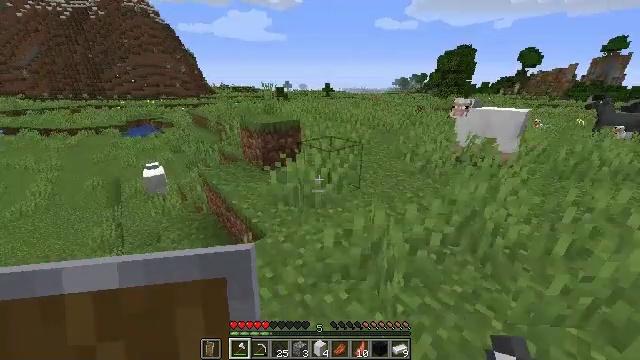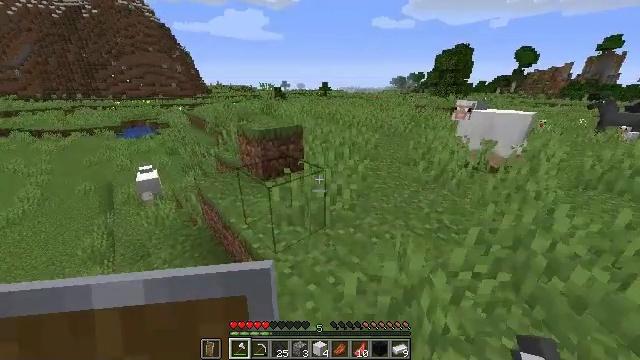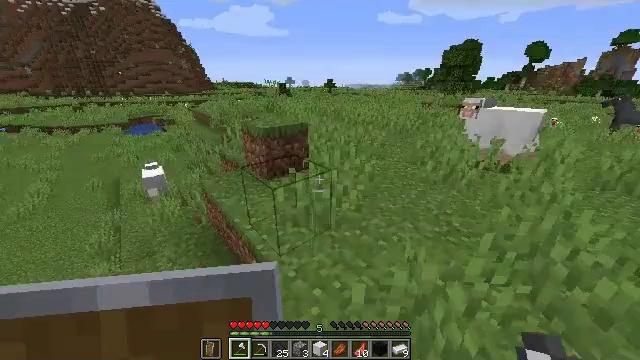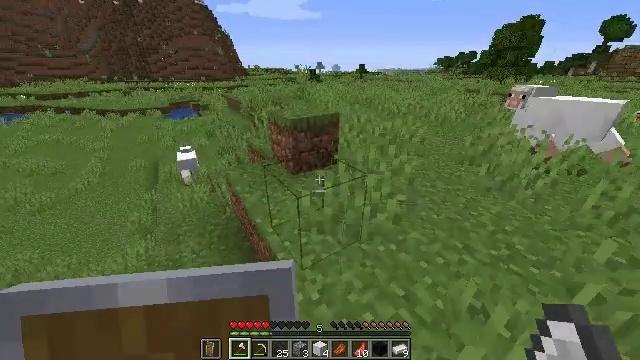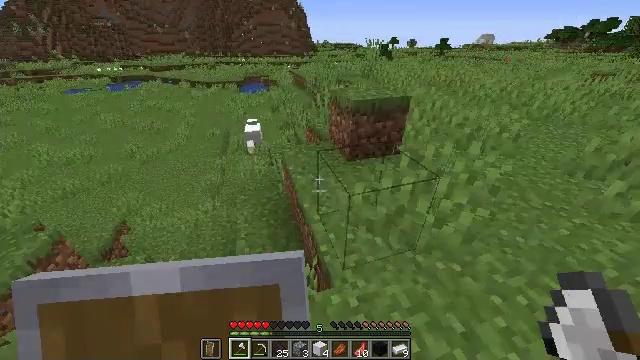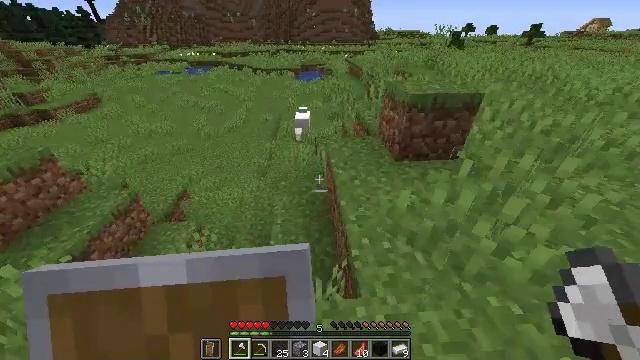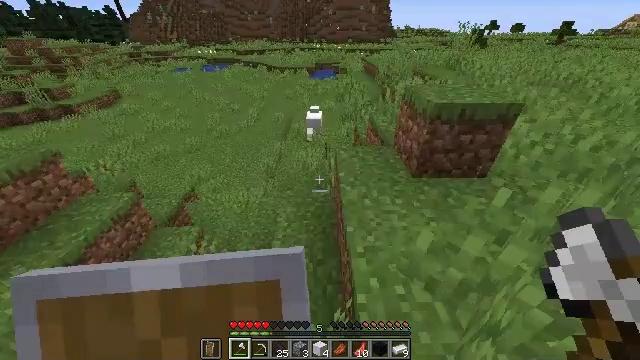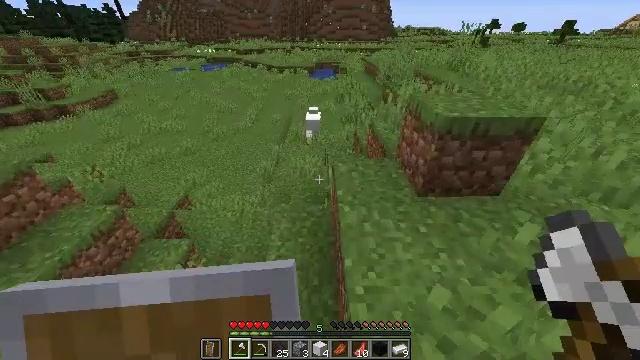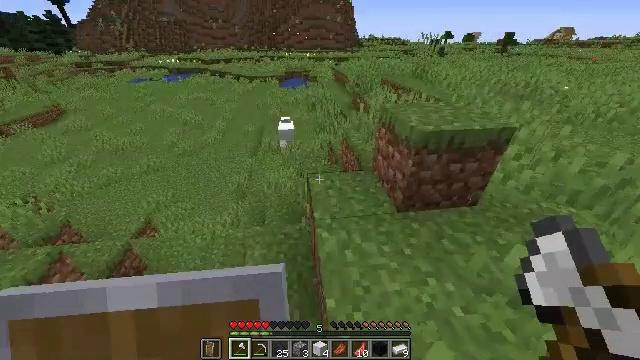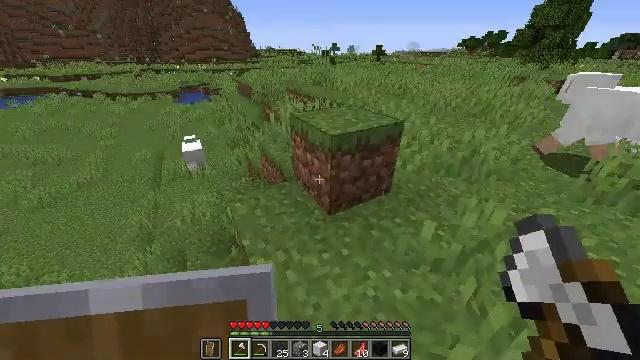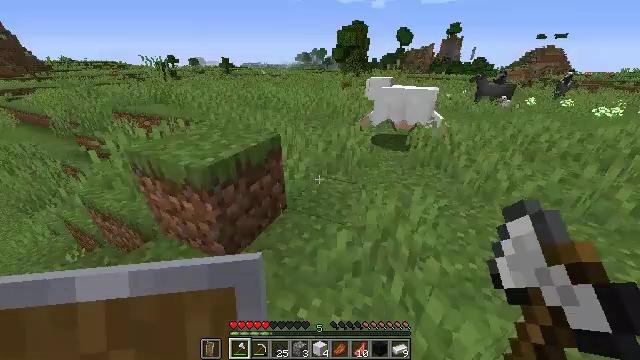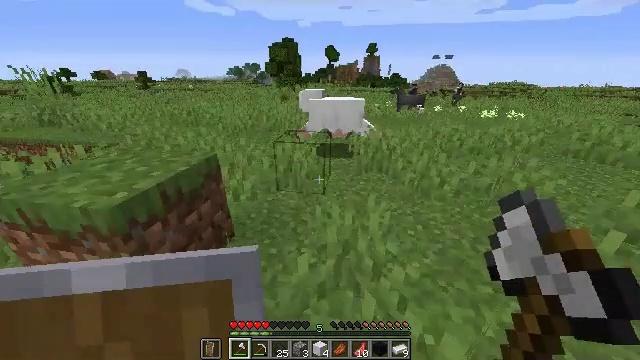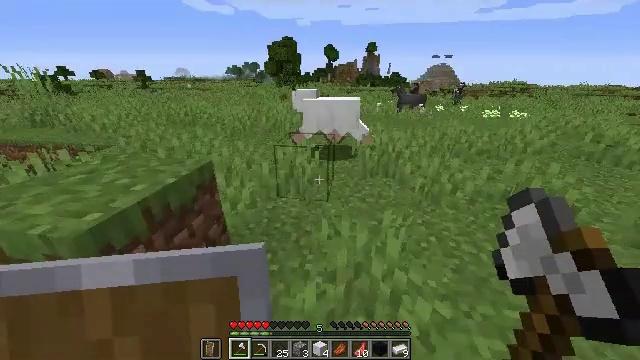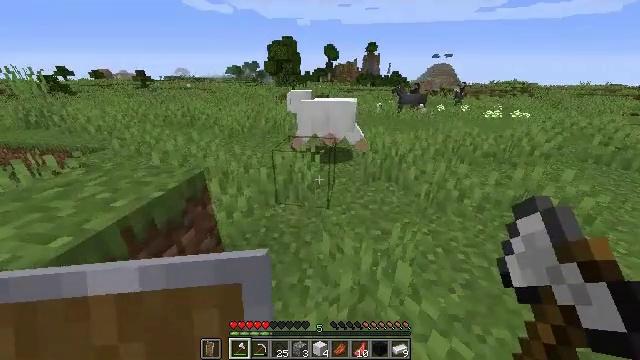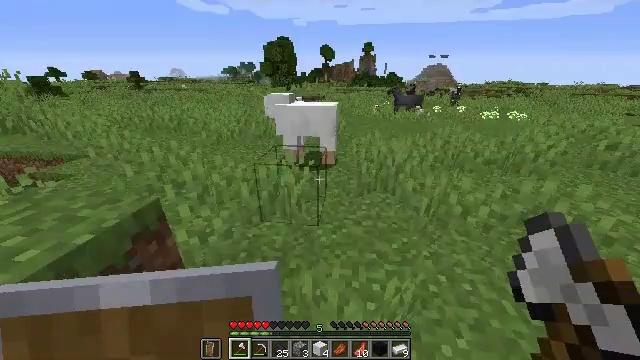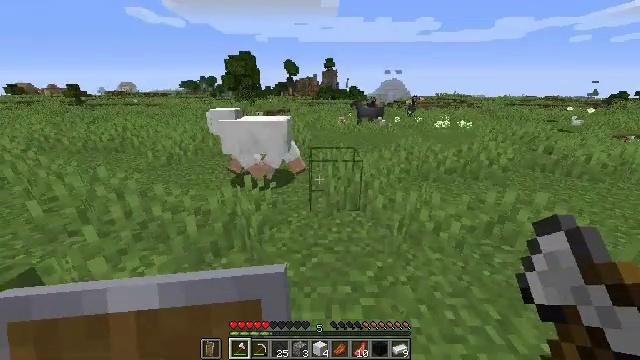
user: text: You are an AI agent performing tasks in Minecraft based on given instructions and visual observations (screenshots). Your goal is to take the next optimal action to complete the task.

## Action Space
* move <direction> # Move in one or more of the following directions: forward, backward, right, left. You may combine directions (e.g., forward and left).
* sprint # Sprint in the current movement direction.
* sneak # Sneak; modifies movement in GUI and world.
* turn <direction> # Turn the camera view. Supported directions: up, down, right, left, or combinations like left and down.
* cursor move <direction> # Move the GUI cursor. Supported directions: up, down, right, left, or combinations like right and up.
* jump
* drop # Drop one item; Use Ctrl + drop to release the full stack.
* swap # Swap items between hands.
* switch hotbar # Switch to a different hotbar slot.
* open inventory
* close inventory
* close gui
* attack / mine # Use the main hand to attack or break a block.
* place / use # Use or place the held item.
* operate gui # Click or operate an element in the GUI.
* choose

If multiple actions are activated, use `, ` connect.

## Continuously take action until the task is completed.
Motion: motion action
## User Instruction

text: Combat the sheep.
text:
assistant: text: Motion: move forward, sprint
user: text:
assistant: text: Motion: move forward, sprint, turn left
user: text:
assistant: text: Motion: move forward, sprint, turn left and down
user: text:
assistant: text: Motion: move forward, sprint, turn left and down
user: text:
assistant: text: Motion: move forward, sprint, turn left and down
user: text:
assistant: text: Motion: move forward, sprint, turn left
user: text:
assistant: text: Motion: move forward, sprint
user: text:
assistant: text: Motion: move forward, sprint, turn right and up
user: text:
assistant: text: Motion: move forward, sprint, turn right and up
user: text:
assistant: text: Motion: move forward, sprint, turn right and up
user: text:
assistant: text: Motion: move forward, sprint, turn right and up
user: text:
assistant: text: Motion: move forward, sprint
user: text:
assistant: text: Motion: move forward and move right, sprint
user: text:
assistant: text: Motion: move forward and move right, sprint
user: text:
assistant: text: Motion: move forward, sprint, turn right and up
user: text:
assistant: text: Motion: move forward, sprint
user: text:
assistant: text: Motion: move forward, sprint, turn left
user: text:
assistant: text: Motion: move forward, sprint, turn left
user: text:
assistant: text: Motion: move forward, sprint, turn left
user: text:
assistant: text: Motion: move forward, sprint, turn left
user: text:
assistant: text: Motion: move forward, sprint, turn left
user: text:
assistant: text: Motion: move forward, sprint, turn left
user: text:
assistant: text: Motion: move forward, sprint
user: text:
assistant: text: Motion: move forward, sprint, turn up
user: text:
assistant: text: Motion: move forward, sprint
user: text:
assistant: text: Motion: move forward, sprint
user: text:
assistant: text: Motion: move forward, sprint, turn left and down, attack / mine
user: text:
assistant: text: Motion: move forward, sprint, turn left, attack / mine
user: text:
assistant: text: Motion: move forward, sprint, turn left
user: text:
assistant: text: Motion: move forward, sprint